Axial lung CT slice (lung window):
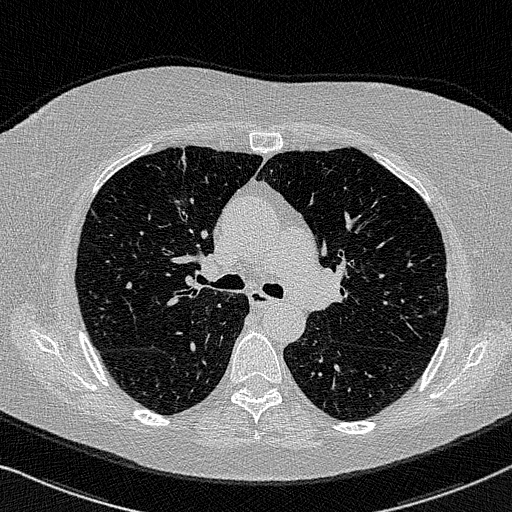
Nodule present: no